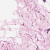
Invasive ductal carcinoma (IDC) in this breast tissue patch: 1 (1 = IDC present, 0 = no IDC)